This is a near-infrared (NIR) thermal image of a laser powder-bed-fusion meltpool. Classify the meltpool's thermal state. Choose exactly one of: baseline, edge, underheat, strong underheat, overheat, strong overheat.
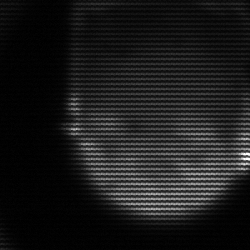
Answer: edge